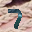
Label: 7